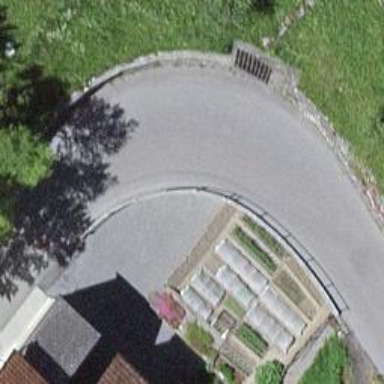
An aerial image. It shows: Retaining wall.